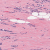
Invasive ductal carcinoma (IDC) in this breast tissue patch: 1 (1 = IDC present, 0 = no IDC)